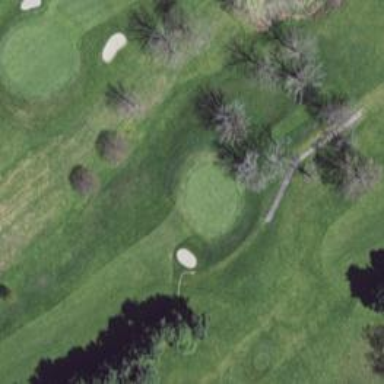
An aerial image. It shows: Golf hole.